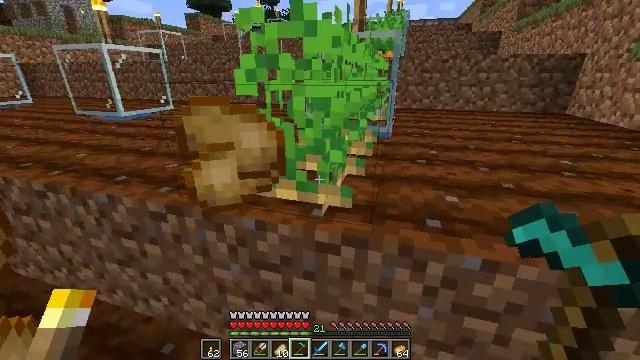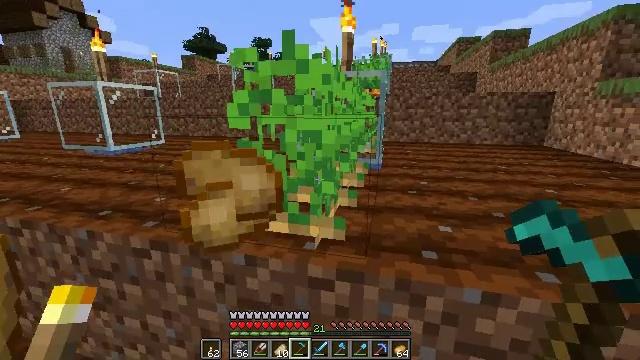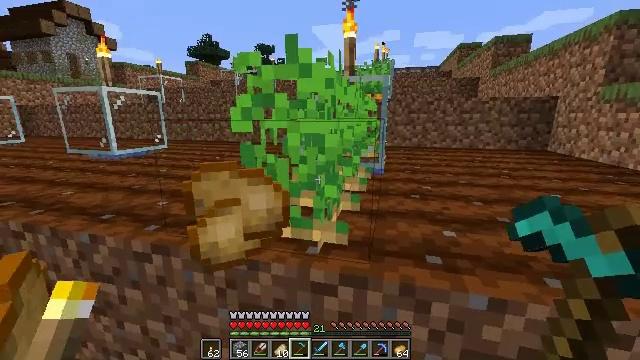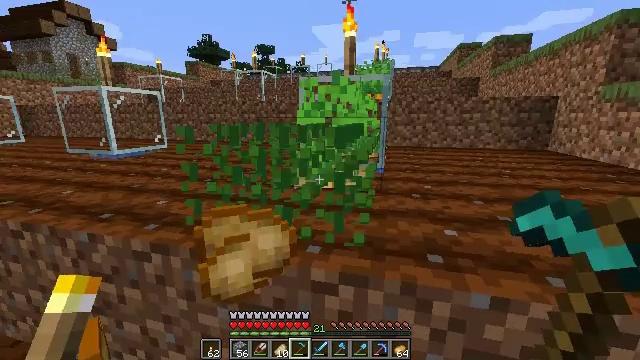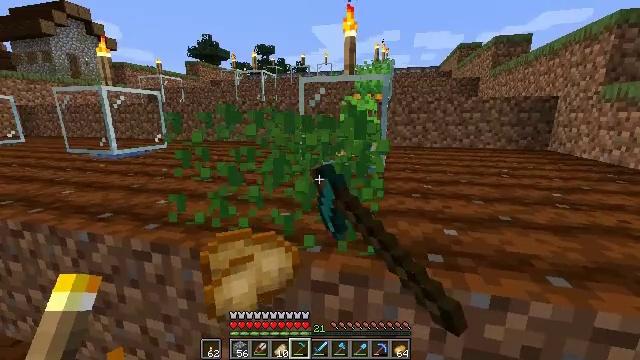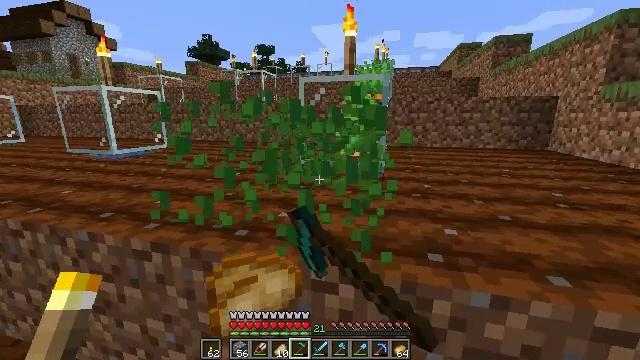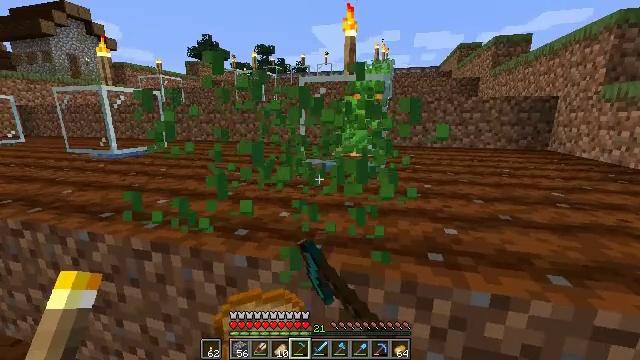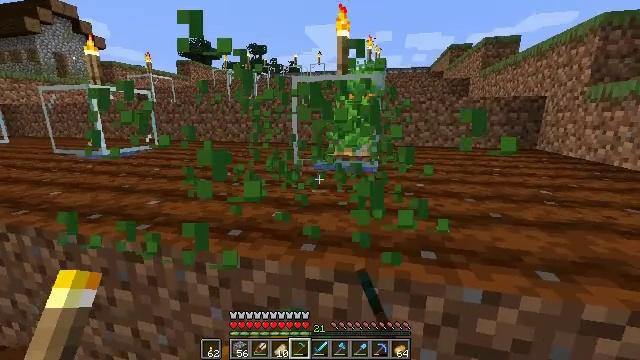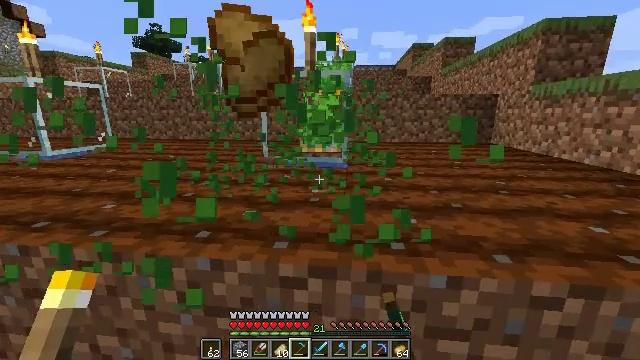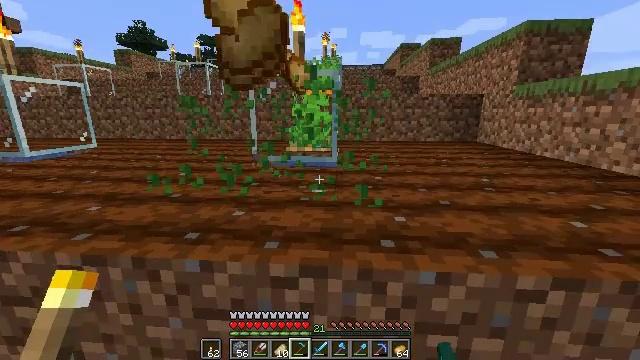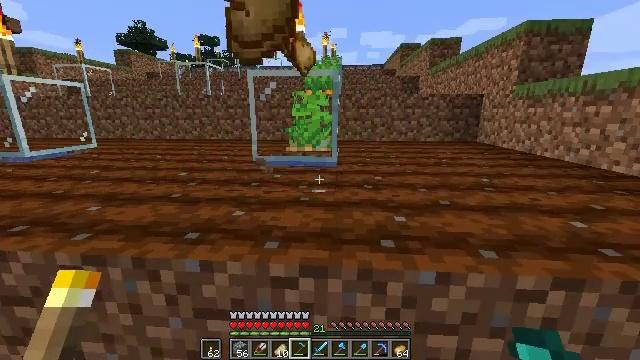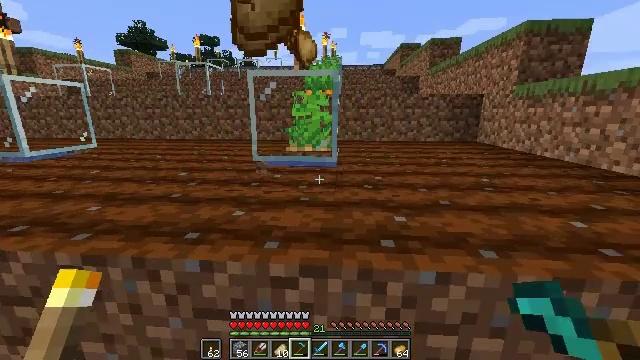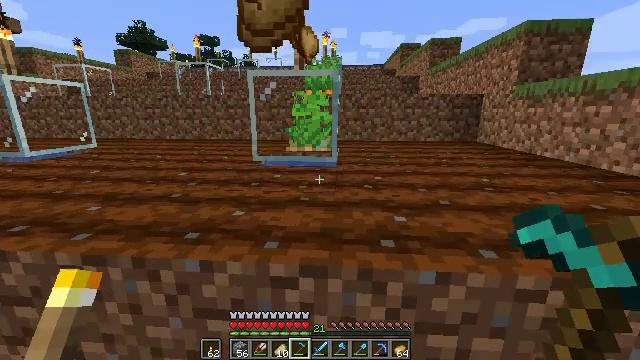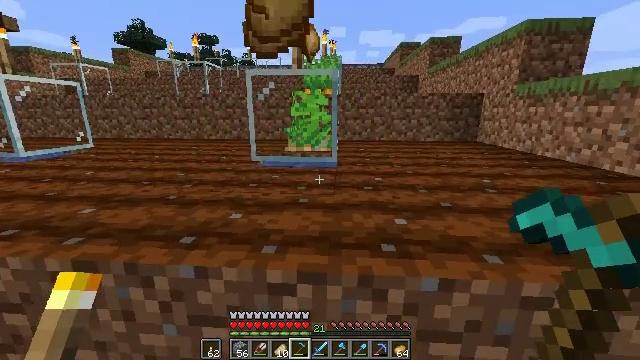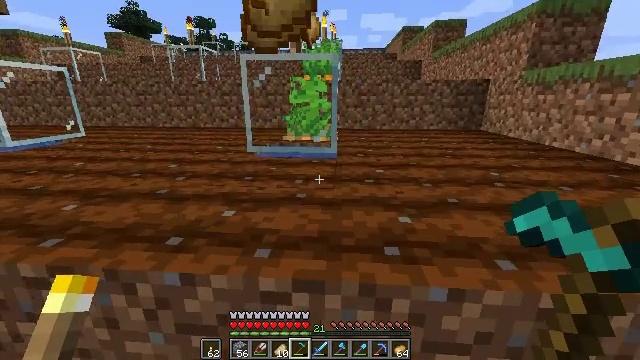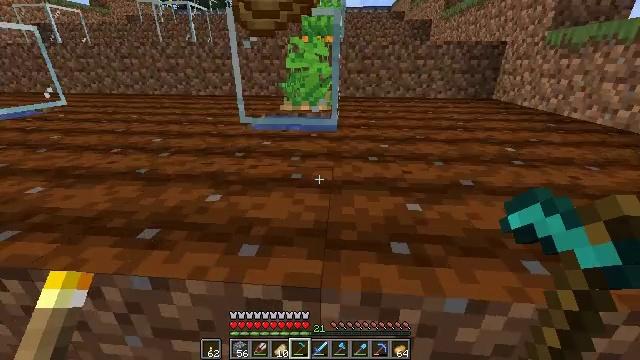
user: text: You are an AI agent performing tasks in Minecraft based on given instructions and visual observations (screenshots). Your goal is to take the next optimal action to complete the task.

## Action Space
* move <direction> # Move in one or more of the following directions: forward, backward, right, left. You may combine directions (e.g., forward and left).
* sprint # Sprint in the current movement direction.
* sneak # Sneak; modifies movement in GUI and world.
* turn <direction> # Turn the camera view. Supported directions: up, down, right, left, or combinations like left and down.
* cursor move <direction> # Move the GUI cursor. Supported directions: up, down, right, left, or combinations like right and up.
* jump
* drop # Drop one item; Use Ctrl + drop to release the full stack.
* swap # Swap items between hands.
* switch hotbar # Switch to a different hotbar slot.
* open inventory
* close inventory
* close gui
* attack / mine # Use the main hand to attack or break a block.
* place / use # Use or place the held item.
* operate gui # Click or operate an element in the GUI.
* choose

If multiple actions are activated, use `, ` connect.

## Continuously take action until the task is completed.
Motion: motion action
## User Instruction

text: Gather potatoes by left-clicking.
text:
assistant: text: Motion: turn right and up
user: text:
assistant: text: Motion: turn up
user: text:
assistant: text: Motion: attack / mine
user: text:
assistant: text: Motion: attack / mine
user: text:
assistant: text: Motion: attack / mine
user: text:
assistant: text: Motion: attack / mine
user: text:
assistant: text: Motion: turn right
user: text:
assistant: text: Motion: turn right
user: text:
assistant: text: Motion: turn right
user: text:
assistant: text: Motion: no_op
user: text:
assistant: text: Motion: no_op
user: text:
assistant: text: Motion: no_op
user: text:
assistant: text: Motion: move forward
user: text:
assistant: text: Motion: move forward, turn down
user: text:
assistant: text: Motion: move forward, turn down
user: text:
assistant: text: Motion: move forward, turn down
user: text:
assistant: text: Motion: move forward, turn down, jump
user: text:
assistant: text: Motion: move forward, turn down, jump
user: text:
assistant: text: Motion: move forward, turn down, jump
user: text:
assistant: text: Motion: move forward, jump
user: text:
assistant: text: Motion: move forward, jump
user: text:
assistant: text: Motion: move forward
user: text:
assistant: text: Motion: move forward
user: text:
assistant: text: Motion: move forward
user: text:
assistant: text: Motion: move forward, turn right
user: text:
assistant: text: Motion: move forward, turn right
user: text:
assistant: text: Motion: move forward, turn right
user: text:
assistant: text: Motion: move forward, turn right
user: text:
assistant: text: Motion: move forward and move right, turn right
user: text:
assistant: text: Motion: move forward and move right